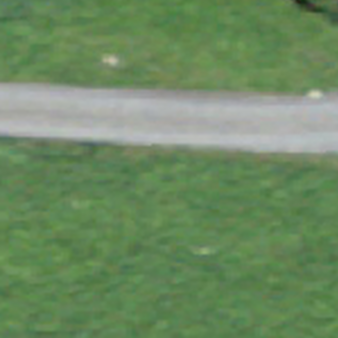
Label: other